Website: macys
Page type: billing-address
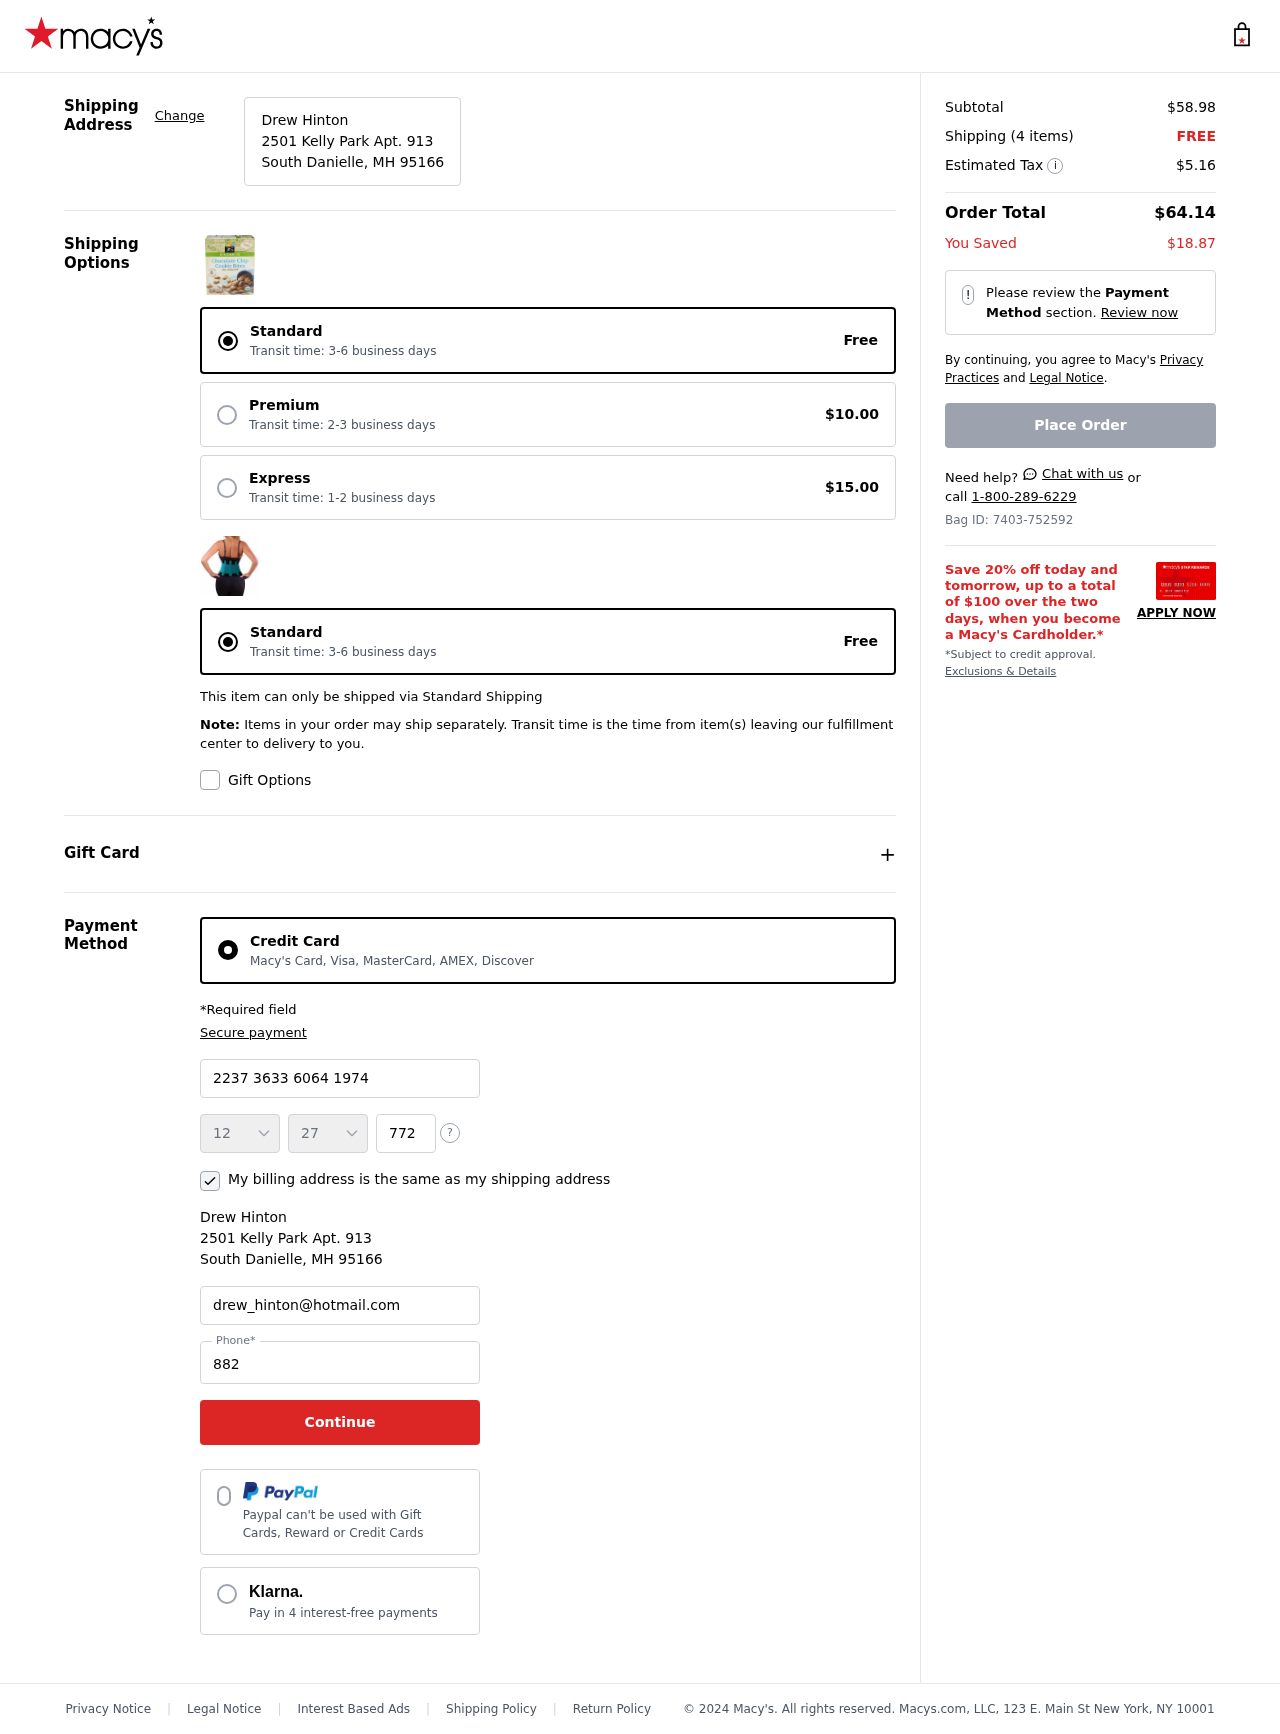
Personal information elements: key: PII_CARD_CVV
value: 772
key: PII_CARD_EXPIRY_MONTH
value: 12
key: PII_CARD_EXPIRY_YEAR
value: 27
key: PII_CARD_NUMBER
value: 2237 3633 6064 1974
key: PII_CITY_STATE_ZIP
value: South Danielle, MH 95166
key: PII_EMAIL
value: drew_hinton@hotmail.com
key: PII_FULLNAME
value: Drew Hinton
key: PII_PHONE
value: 8828473316
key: PII_STREET
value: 2501 Kelly Park Apt. 913
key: PII_FULLNAME2
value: Drew Hinton
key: PII_STREET2
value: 2501 Kelly Park Apt. 913
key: PII_CITY_STATE_ZIP2
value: South Danielle, MH 95166
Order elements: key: ORDER_SUBTOTAL
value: $58.98
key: ORDER_NUM_ITEMS
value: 4
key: ORDER_SHIPPING_COST
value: FREE
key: ORDER_TAX
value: $5.16
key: ORDER_TOTAL
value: $64.14
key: ORDER_SAVINGS
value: $18.87
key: ORDER_ID
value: Bag ID: 7403-752592